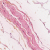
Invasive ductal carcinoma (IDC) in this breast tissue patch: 0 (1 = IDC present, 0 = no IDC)